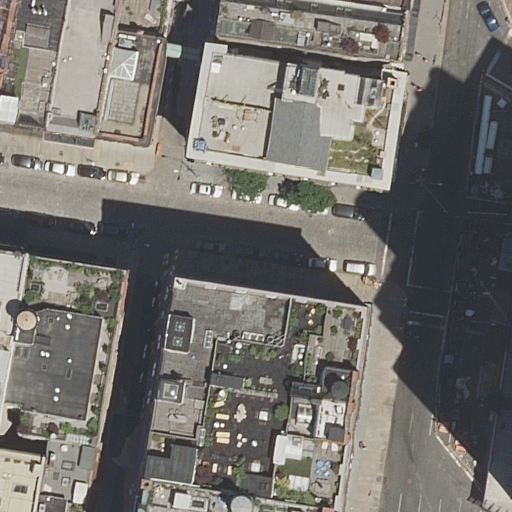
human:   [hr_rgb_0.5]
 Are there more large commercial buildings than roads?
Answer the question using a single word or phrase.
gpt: no

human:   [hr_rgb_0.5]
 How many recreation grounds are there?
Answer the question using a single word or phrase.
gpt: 0

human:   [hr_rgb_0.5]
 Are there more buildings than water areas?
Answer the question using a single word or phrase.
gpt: yes

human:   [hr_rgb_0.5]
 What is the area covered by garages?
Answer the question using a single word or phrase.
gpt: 0m2

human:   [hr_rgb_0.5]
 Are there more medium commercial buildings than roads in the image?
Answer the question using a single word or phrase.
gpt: no

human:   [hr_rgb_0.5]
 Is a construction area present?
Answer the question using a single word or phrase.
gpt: no

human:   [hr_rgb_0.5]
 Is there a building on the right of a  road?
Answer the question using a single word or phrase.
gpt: yes

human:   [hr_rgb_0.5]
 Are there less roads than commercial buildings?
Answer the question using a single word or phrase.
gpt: no

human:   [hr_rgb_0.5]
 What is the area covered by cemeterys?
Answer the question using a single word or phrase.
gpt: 0m2

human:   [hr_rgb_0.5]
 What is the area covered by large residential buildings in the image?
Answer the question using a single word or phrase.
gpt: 3295m2

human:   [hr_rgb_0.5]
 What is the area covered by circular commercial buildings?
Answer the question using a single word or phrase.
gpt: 0m2

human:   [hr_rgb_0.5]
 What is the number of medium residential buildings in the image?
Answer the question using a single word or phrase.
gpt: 5

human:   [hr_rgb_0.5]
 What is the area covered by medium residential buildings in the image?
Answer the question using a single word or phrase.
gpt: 1000m2

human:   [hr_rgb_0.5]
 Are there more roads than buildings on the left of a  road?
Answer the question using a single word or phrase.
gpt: no

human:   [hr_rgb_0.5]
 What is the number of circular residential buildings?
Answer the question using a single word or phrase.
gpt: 0

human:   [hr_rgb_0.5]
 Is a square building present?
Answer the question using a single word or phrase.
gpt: no

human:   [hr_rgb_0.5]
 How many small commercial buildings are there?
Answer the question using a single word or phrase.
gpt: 0

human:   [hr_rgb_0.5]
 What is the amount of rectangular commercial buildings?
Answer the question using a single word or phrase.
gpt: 0

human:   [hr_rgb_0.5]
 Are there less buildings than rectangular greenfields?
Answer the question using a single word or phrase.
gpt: no

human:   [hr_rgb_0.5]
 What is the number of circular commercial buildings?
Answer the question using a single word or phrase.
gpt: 0

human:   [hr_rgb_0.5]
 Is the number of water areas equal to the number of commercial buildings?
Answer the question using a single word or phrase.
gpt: yes

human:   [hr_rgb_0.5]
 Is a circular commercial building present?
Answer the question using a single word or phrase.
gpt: no

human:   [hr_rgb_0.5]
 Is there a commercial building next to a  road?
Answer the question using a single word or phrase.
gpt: no

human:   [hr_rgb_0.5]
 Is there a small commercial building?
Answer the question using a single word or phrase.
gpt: no

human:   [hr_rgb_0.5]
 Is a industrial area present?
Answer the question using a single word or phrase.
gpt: no

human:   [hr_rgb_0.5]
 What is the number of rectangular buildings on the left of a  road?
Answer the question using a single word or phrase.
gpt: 11

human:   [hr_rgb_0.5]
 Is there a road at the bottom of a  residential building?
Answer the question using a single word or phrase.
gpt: yes

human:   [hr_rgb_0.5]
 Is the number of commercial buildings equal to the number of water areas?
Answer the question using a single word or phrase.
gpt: yes

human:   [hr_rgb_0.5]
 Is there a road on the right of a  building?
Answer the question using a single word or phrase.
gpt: yes

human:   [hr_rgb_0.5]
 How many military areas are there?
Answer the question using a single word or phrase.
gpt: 0

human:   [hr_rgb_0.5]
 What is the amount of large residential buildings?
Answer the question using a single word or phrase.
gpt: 3

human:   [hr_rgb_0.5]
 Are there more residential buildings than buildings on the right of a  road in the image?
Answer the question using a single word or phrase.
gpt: yes

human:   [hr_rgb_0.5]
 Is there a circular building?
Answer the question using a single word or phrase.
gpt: no

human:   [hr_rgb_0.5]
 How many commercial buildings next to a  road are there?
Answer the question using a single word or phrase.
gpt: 0

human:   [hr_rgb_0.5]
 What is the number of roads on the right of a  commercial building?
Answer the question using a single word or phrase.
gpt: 0

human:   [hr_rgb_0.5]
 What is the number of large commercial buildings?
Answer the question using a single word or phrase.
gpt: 0